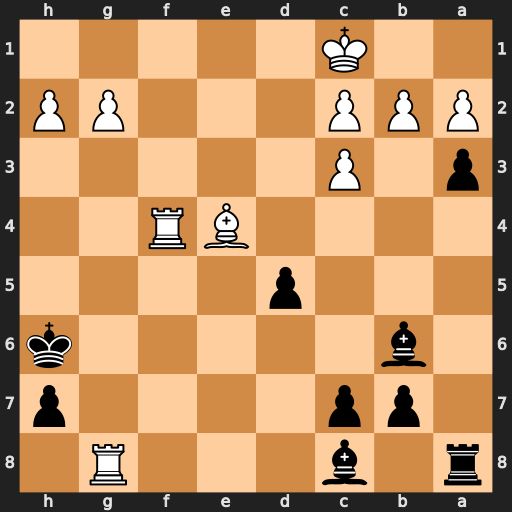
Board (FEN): r1b3R1/1pp4p/1b5k/3p4/4BR2/p1P5/PPP3PP/2K5
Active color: b
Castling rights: -
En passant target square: -
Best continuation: Be3+ Kb1 Bxf4